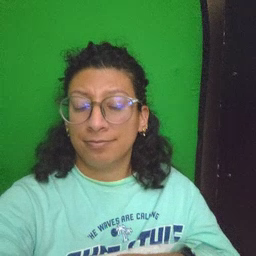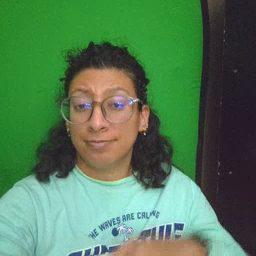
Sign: down